Interaction volume radius: 10 \u00c5
Interaction volume height: 20 \u00c5
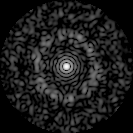
Disorder parameter: 0.8327